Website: crate-barrel
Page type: customer-info-address
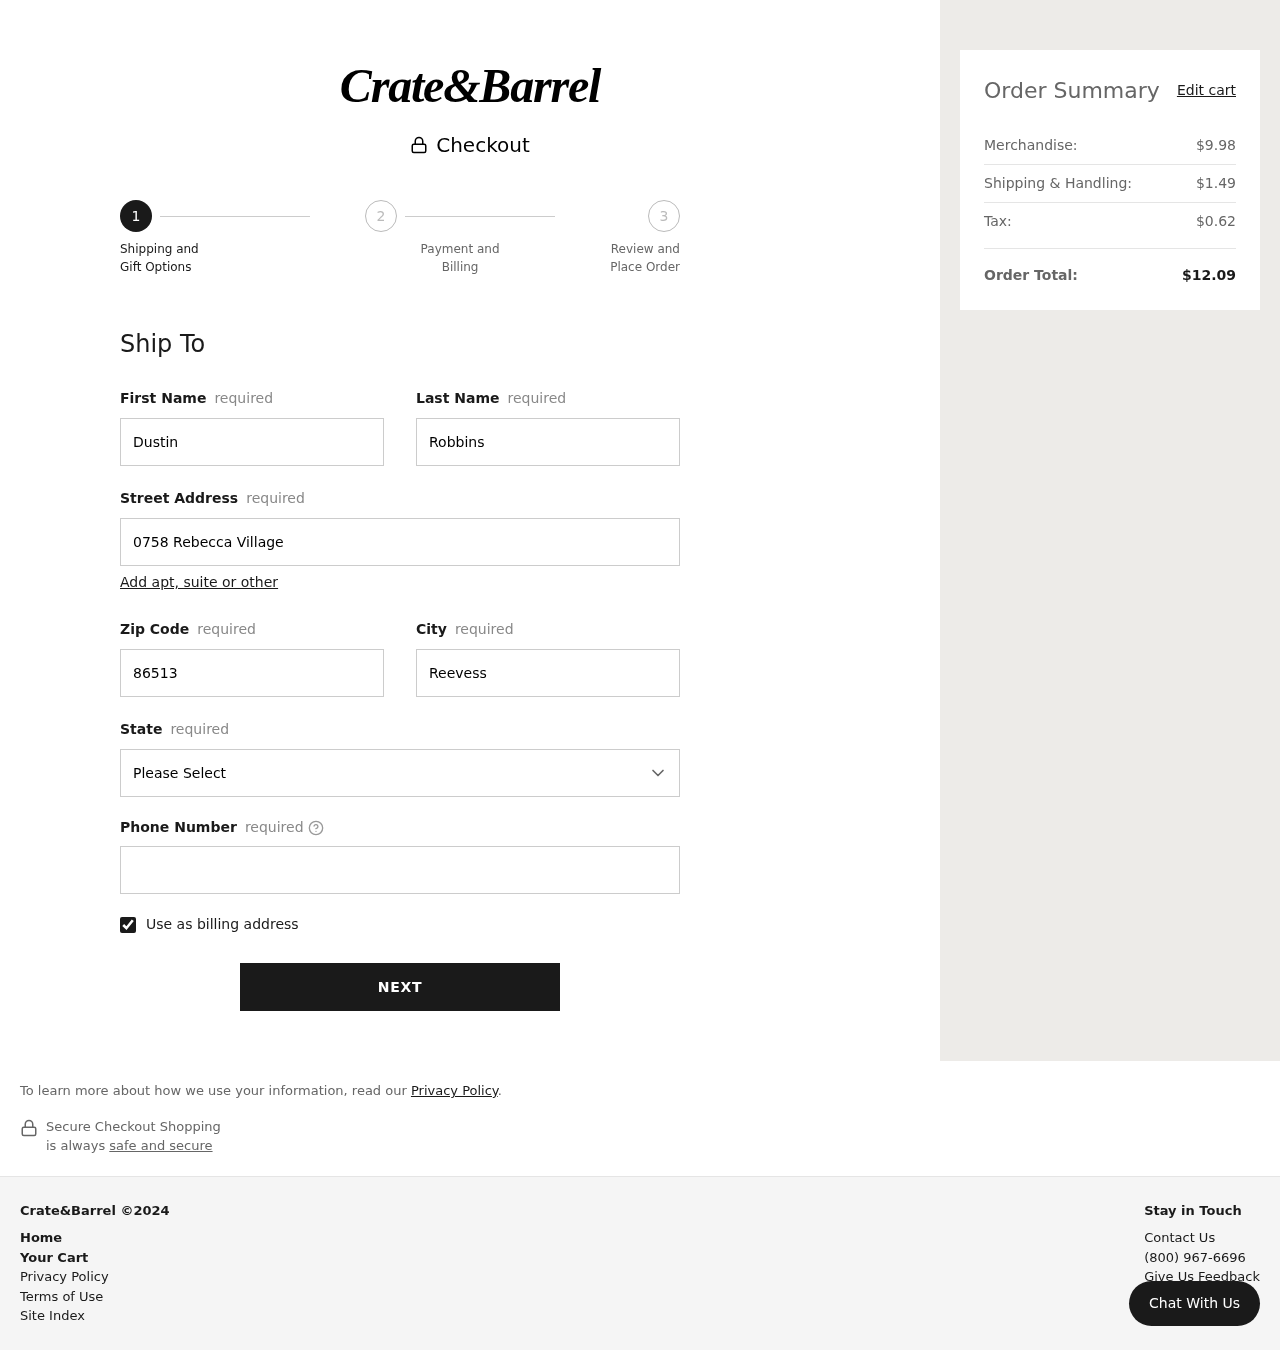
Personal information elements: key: PII_CITY
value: Reevesstad
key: PII_FIRSTNAME
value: Dustin
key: PII_LASTNAME
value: Robbins
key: PII_PHONE
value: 2033886750
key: PII_POSTCODE
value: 86513
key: PII_STATE
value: Michigan
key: PII_STREET
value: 0758 Rebecca Village
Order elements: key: ORDER_SUBTOTAL
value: $9.98
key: ORDER_SHIPPING_COST
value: $1.49
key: ORDER_TAX
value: $0.62
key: ORDER_TOTAL
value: $12.09